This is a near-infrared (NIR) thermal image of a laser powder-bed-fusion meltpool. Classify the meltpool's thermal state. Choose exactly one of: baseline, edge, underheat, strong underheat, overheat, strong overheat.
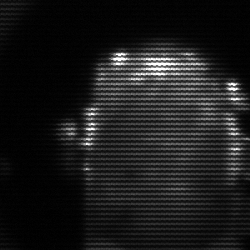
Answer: baseline